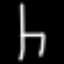
Label: chair